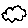
Label: cloud